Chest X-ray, AP view. Patient: 70 years old, sex M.
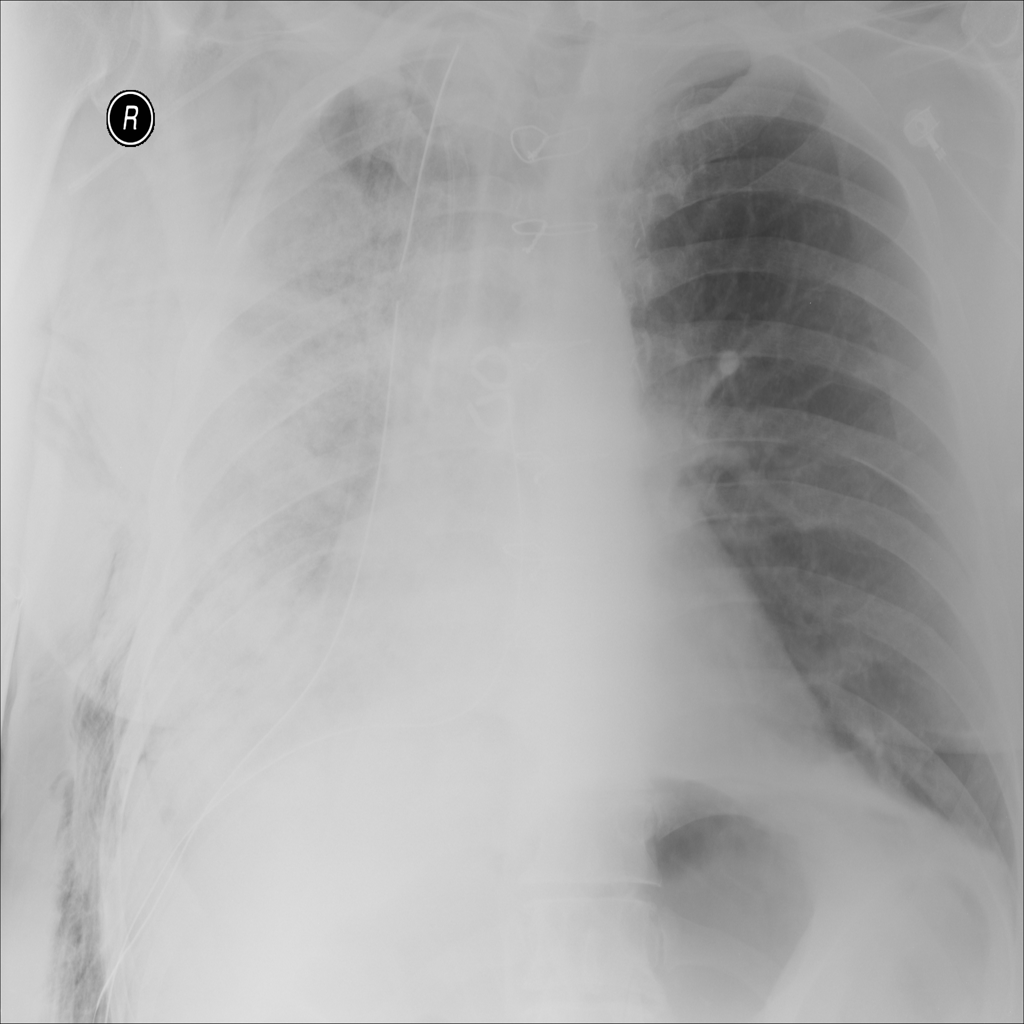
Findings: No Finding